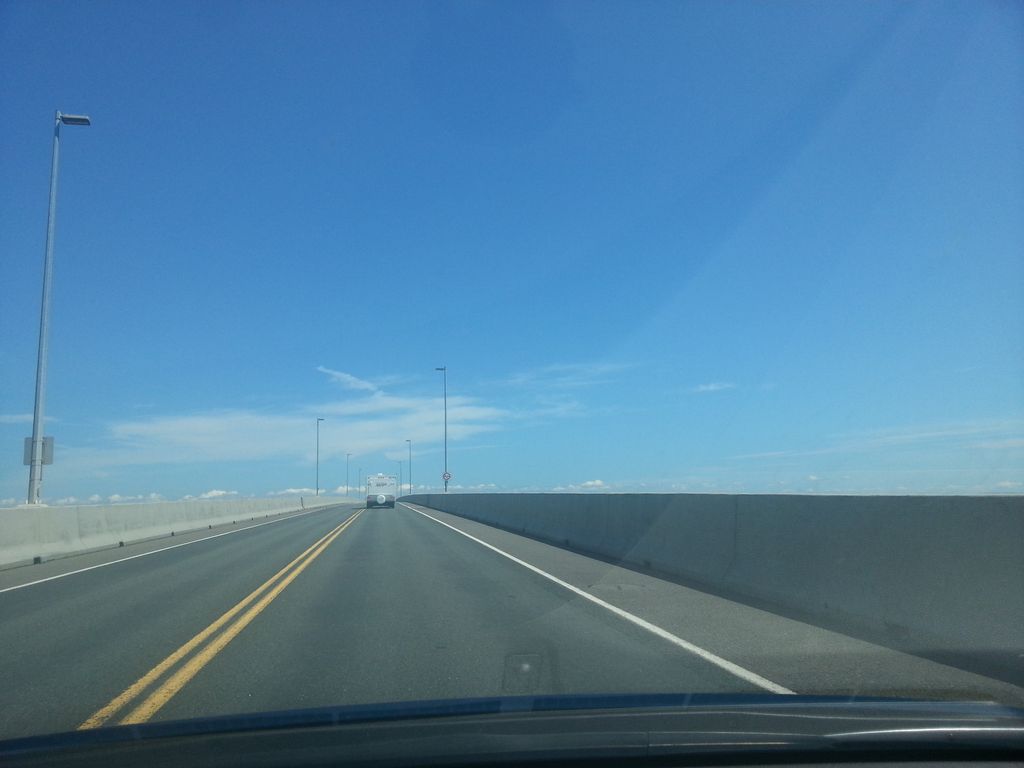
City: charlottetown